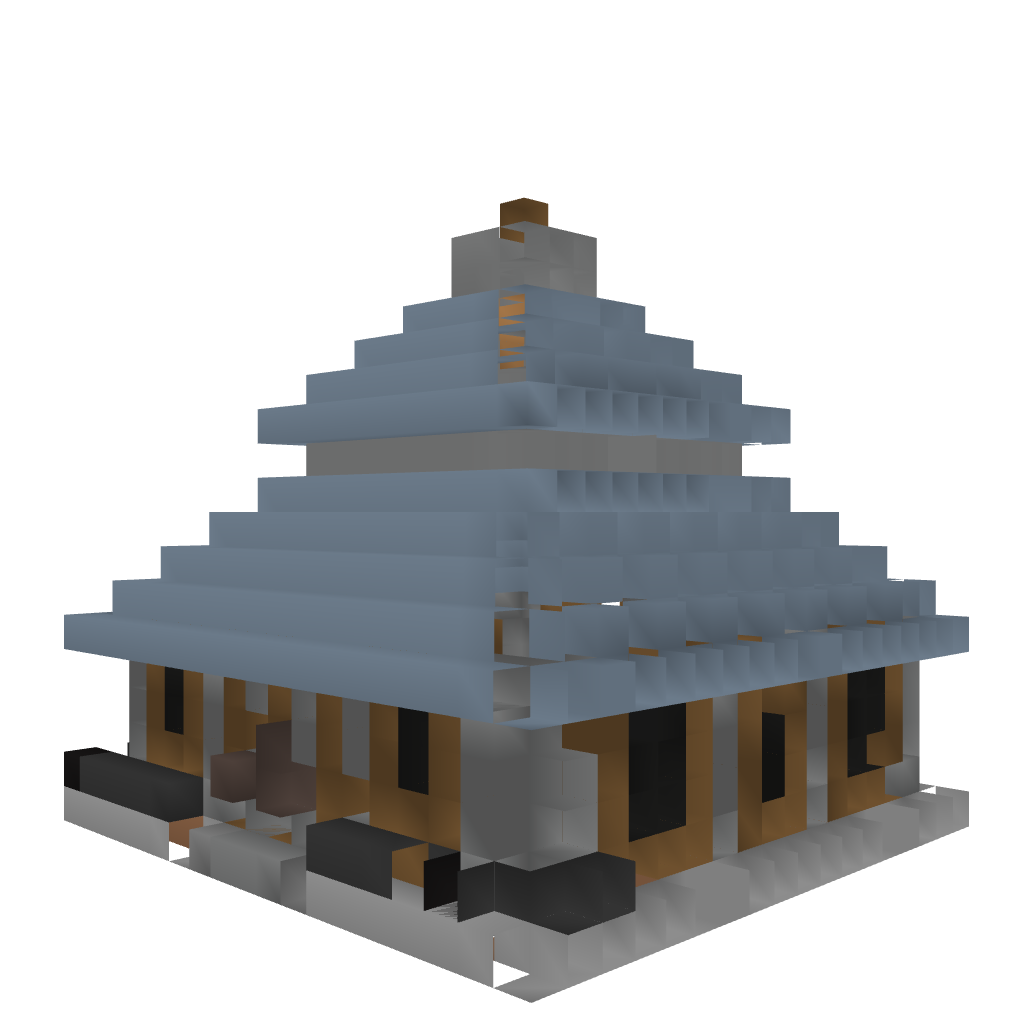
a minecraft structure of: Medieval Style House III